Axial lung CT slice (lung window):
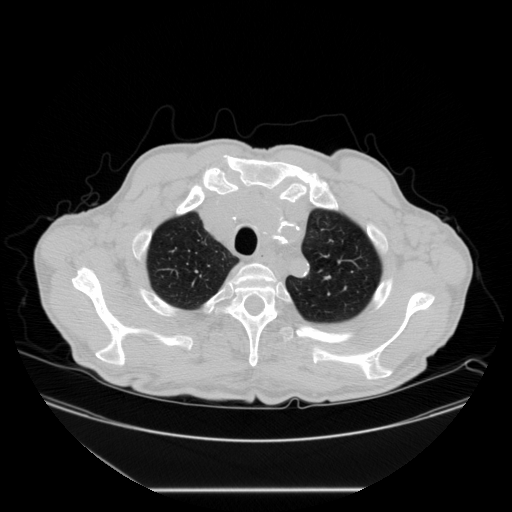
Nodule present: no